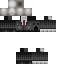
A male skeleton skin with dark skin, wearing brown helmet dressed in a black suit and black pants, featuring a closed mouth.